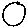
Label: circle